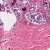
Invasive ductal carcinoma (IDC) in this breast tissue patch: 1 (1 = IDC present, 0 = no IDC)